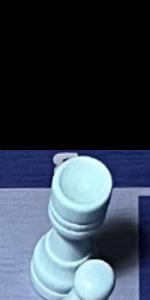
Label: Rook_White